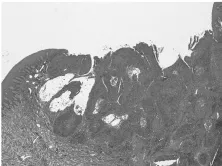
Histopathological observations. (B) The tumor cells formed atypical squamous epithelium, exhibiting features of squamous cell carcinoma (magnification, x2).
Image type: pathology (h&e)